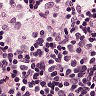
Metastatic tissue present: no